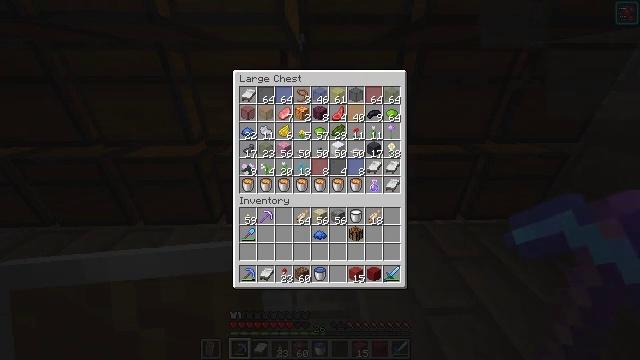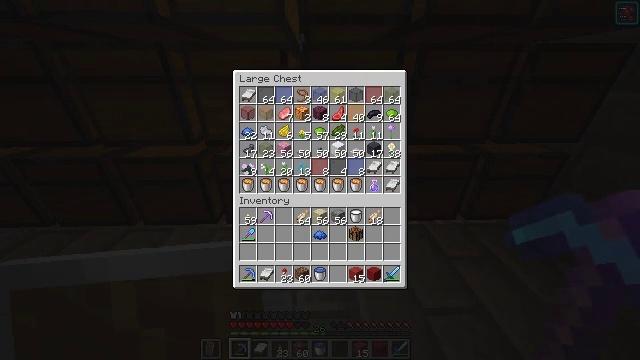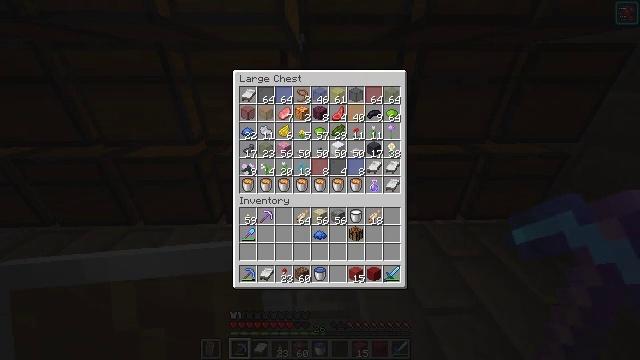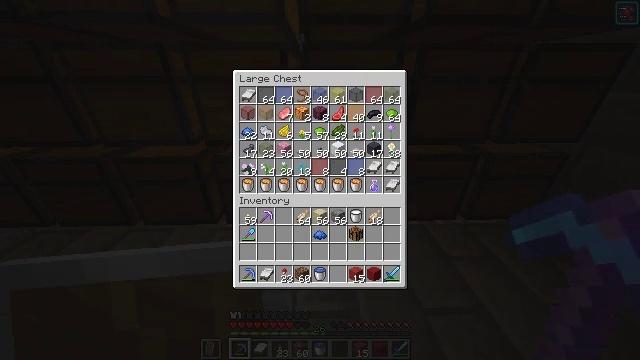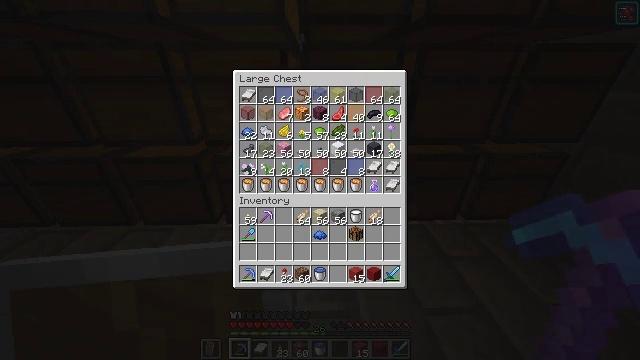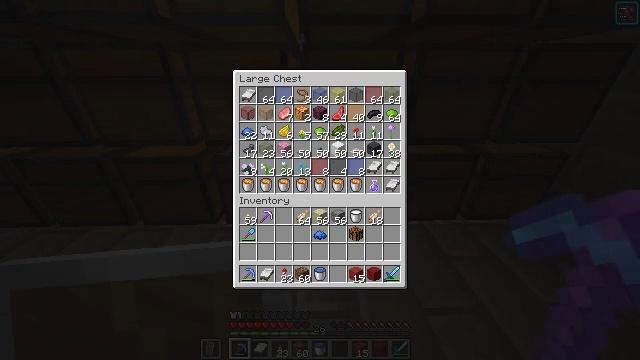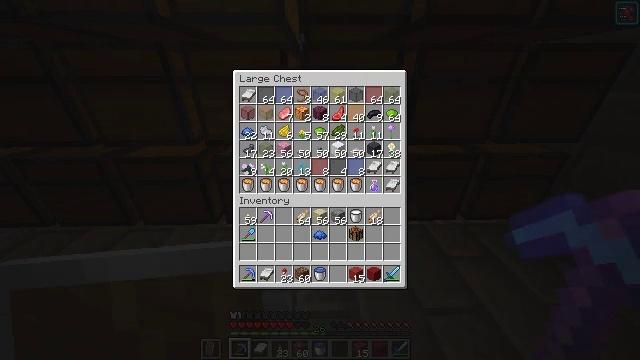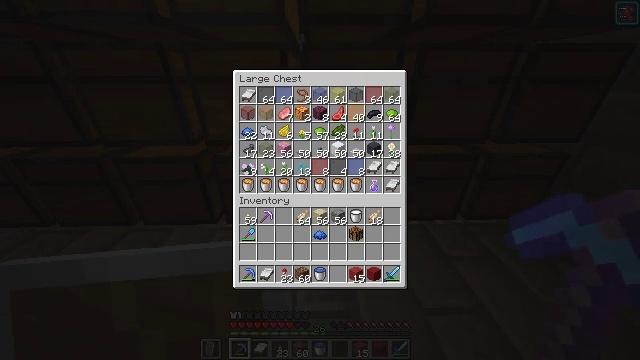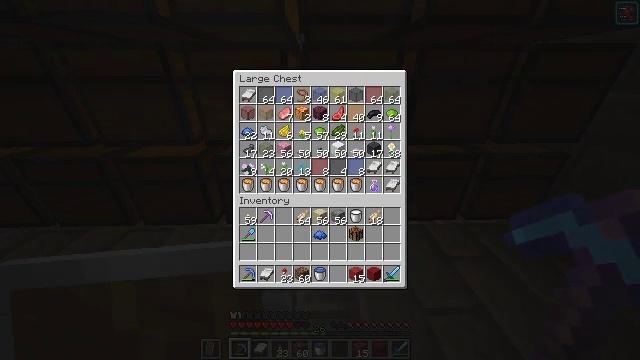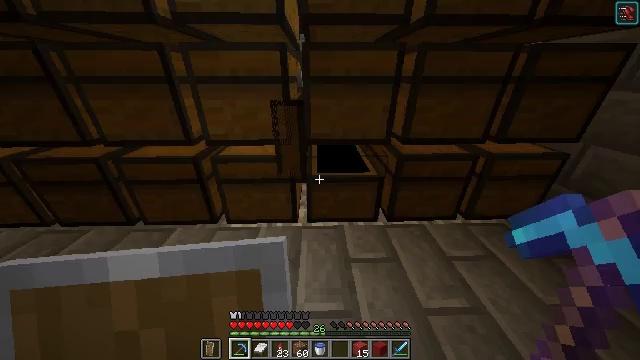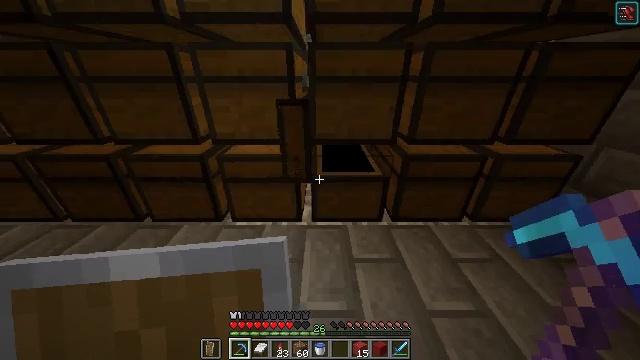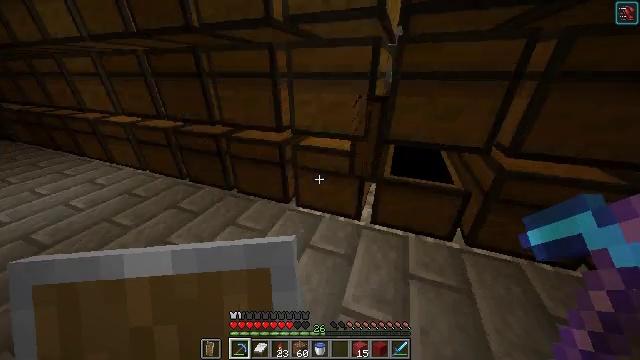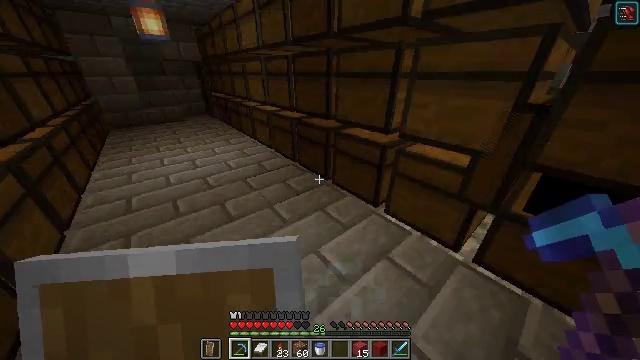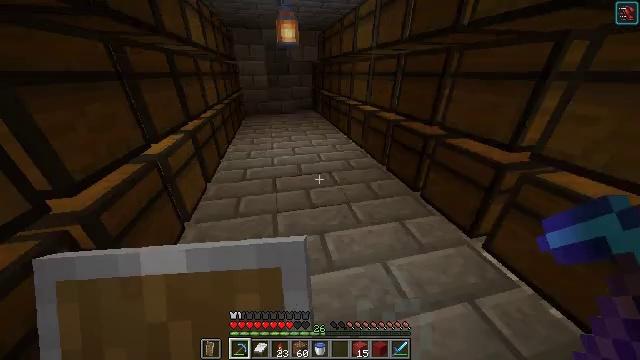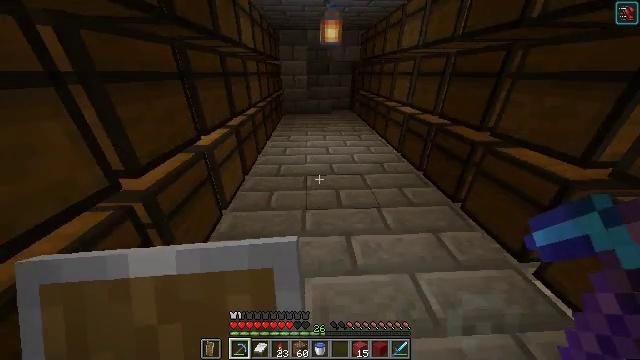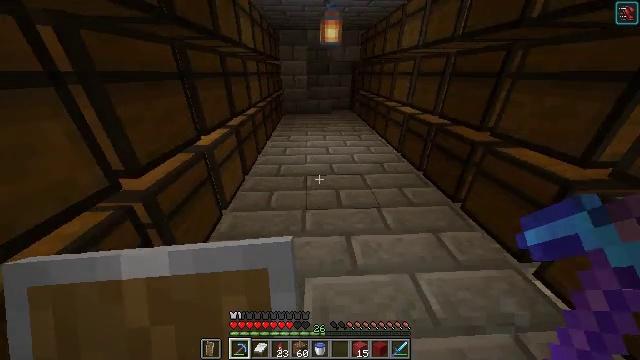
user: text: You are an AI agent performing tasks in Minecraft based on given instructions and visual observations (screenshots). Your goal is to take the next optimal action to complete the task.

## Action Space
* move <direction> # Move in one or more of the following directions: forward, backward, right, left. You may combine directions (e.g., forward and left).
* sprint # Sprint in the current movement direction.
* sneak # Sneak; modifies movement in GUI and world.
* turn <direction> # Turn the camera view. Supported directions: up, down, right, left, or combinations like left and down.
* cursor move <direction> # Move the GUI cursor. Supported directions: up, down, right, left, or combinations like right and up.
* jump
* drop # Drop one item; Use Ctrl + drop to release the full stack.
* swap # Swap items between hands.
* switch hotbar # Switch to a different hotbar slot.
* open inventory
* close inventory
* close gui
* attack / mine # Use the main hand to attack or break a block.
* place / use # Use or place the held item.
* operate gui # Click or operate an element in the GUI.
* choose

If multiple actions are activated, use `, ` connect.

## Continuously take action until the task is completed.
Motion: motion action
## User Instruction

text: Prepare the materials to craft blue concrete powder in the crafting table.
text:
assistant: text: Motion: no_op
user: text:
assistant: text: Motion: no_op
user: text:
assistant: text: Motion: no_op
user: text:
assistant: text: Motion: no_op
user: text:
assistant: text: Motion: no_op
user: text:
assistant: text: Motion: no_op
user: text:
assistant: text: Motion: no_op
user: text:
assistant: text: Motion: no_op
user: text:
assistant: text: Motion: no_op
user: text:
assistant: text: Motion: turn left, close gui
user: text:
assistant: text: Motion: turn left
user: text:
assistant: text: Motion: turn left
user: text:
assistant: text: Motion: turn left
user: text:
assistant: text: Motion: turn left
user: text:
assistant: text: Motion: move forward
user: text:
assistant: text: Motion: no_op
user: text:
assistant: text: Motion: move forward
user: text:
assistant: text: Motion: move forward, turn up
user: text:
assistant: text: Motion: move forward, turn up
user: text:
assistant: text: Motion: move forward, turn right and up
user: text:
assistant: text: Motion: move forward, turn right and up
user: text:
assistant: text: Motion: move forward
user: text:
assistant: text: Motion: move forward
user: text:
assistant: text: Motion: move forward and move right
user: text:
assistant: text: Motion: move forward, turn left and up
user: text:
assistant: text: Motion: move forward
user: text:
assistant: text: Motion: move forward
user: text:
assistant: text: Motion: move forward
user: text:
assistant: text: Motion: move forward
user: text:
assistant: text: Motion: move forward